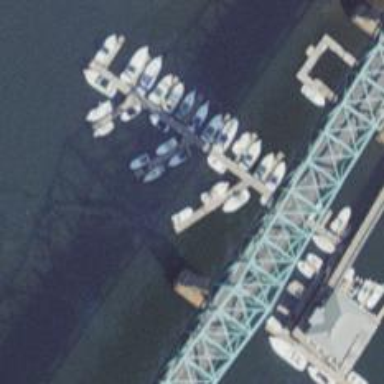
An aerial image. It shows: Man-made pier.